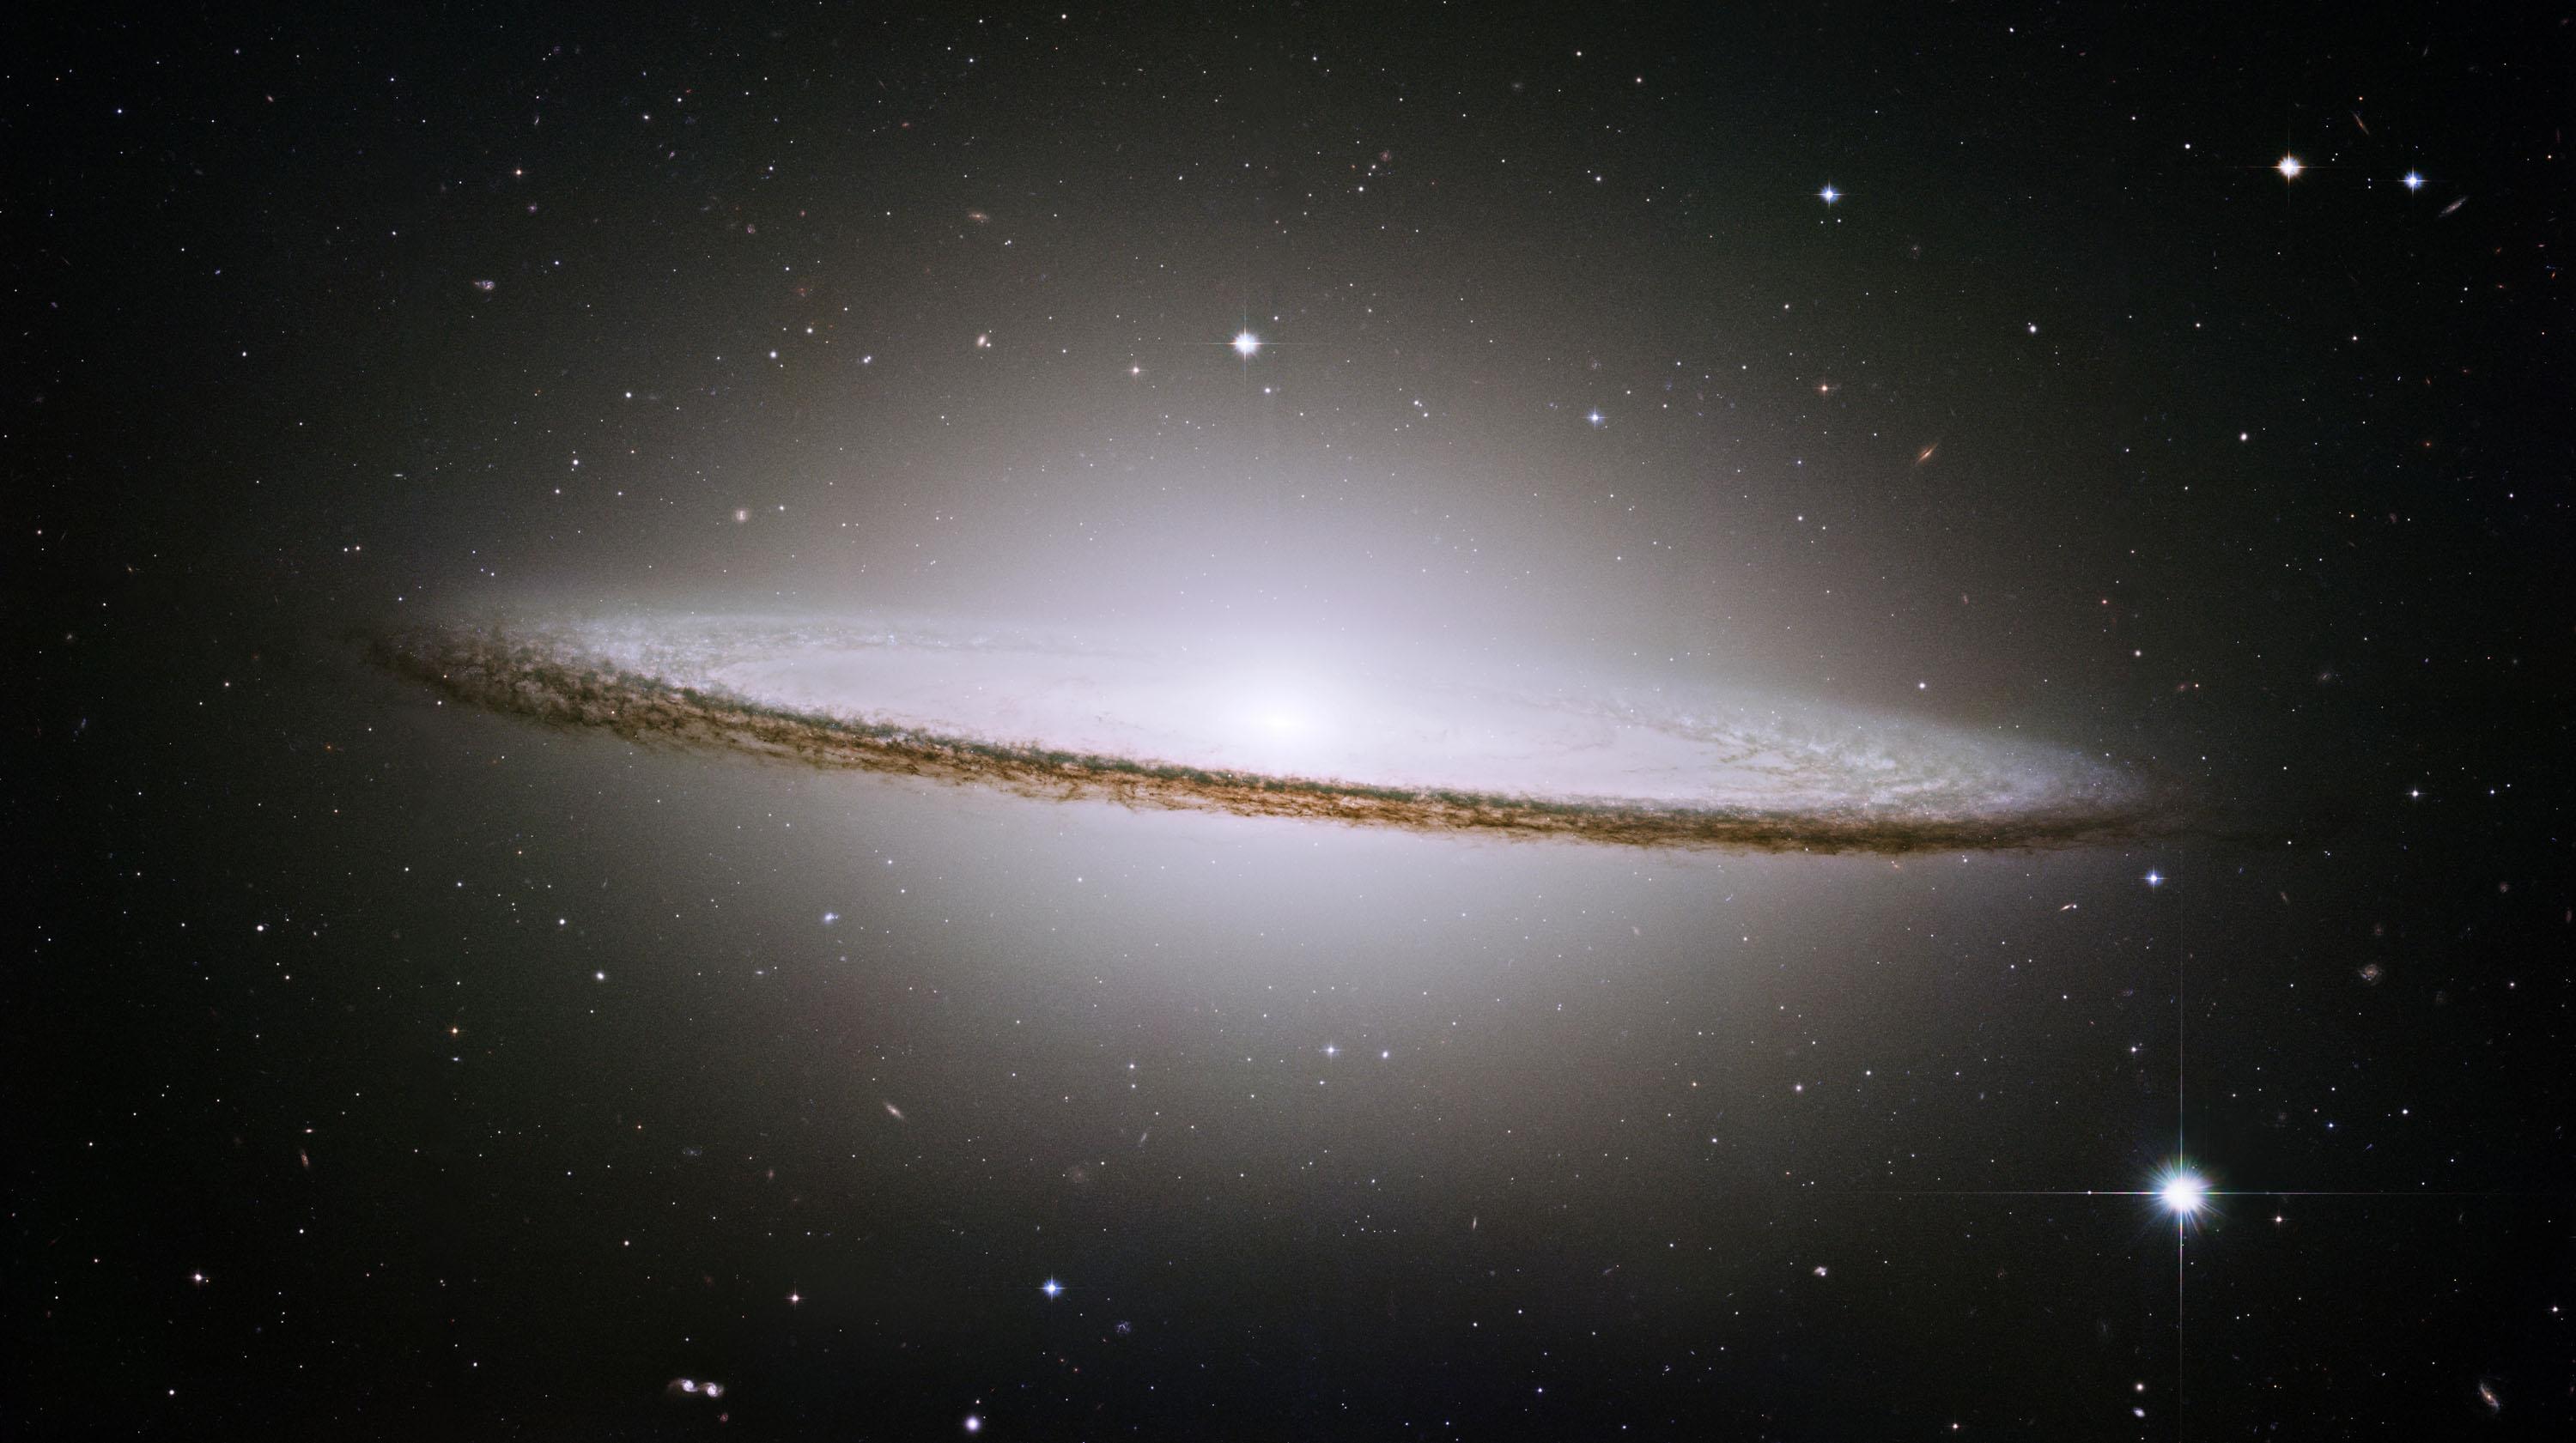
Hubble Spies Spectacular Sombrero Hubble Space Telescope